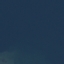
Land use / land cover: SeaLake